Question: I am using:
'''
http://www.django-rest-framework.org/api-guide/authentication#tokenauthentication
'''
In my design this question is crucial:
'''
django TokenAuthentication is key always unique inside the authtoken_token table
'''
I have had a look on database table in mysql. It seems that it should be unique. Correct me if I am wrong.

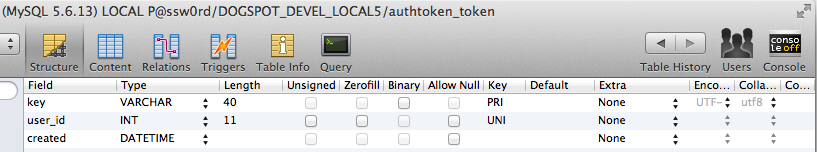
Answer: It should be unique yes,
as you can see <URL> it uses 'os.urandom' wrapped inside 'binascii.hexlify' which in turn provides 40 chars randomly which should be enough to prevent clashes.
If you want to be absolutely sure though, combine the user id with the token in the url since the user_id is flagged as unique in the db you can rest assure that there are no doubles.